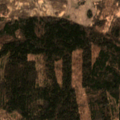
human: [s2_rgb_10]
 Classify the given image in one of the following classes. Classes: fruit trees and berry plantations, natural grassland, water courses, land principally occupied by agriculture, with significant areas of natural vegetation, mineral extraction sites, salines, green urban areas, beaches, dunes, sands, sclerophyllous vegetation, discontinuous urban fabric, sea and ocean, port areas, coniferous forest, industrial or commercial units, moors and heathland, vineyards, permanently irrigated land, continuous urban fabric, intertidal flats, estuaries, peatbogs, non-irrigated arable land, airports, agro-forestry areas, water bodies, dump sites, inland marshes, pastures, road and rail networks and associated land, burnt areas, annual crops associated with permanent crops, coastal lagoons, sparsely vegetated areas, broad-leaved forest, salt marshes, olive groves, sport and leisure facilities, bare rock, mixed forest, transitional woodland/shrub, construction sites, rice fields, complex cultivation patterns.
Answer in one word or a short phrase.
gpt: pastures, land principally occupied by agriculture, with significant areas of natural vegetation, broad-leaved forest, coniferous forest, mixed forest, transitional woodland/shrub